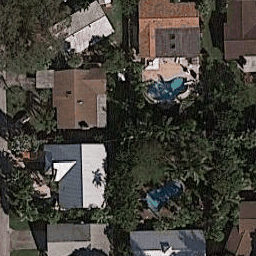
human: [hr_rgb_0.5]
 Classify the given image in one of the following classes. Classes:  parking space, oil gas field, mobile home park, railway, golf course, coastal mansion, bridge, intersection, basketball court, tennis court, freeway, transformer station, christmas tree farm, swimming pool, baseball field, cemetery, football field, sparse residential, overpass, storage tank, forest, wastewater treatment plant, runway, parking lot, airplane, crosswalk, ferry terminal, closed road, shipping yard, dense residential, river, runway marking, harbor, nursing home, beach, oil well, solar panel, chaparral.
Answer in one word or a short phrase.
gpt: coastal mansion